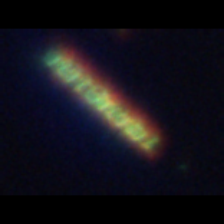
Taxon: Skeletonema
Group: Diatoms